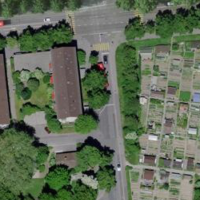
EUNIS habitat code: 57
Species observed at this site:
Erigeron canadensis
Symphoricarpos albus